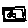
Label: square